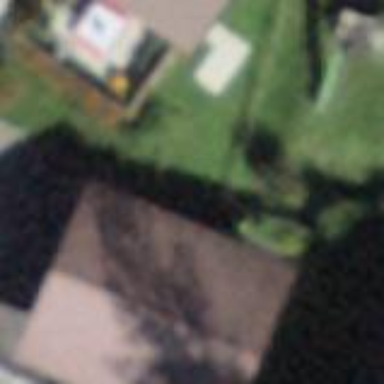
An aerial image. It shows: Garage.